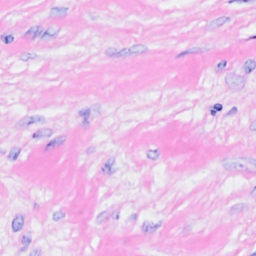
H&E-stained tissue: Breast